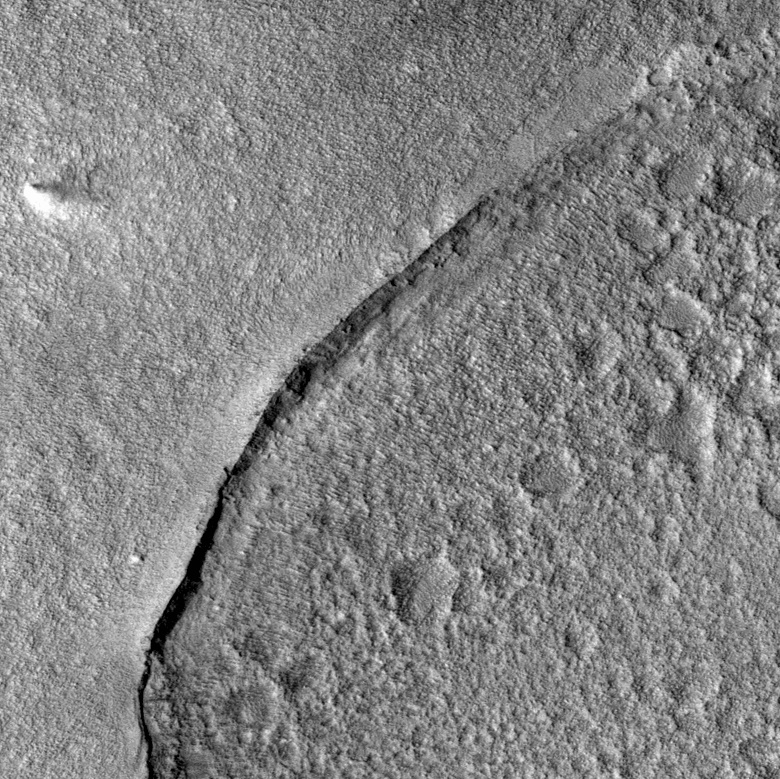
Label: dustdevil